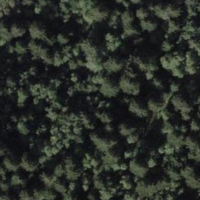
EUNIS habitat code: 43
Species observed at this site:
Grypocoris sexguttatus